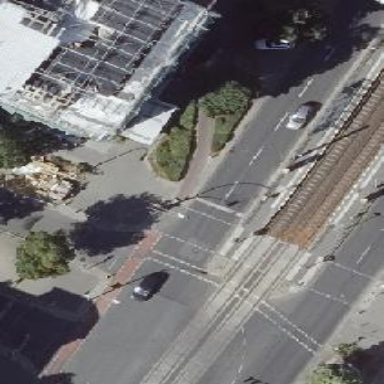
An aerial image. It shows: Road with traffic signals.